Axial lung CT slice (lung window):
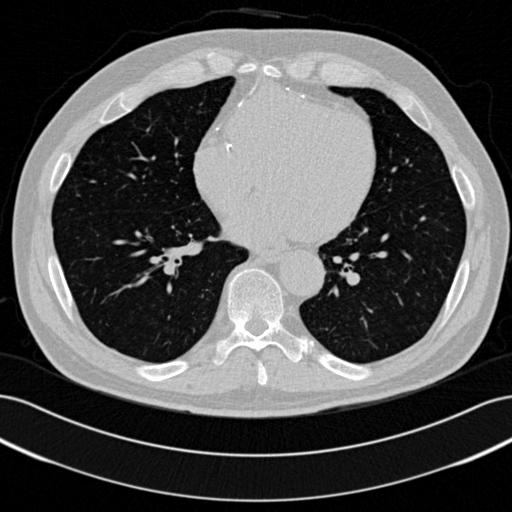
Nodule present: no